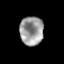
Tissue: prostate
Cell type: Epithelial cells
Senescence score: 0.3134
Nuclear area (px): 664
Mean DAPI intensity: 155.563